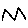
Label: zigzag